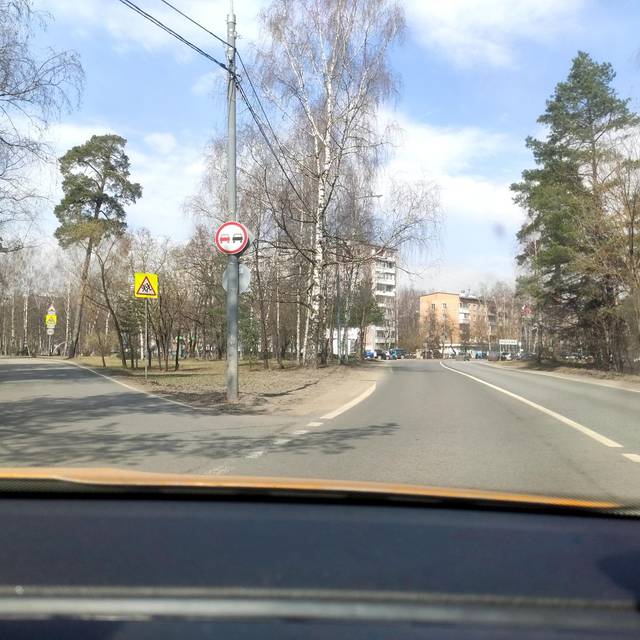
Region: Russia
Coordinates: 55.781, 37.358